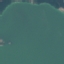
Land use / land cover class: SeaLake